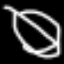
Label: leaf